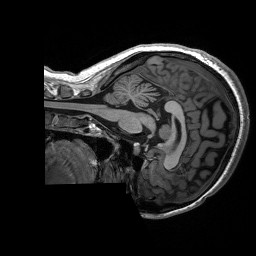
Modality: T1w
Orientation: sagittal
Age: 20
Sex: female
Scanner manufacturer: siemens
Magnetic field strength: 3 T
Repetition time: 2.53 s
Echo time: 0.00227 s